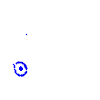
Particle: proton